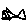
Label: fish